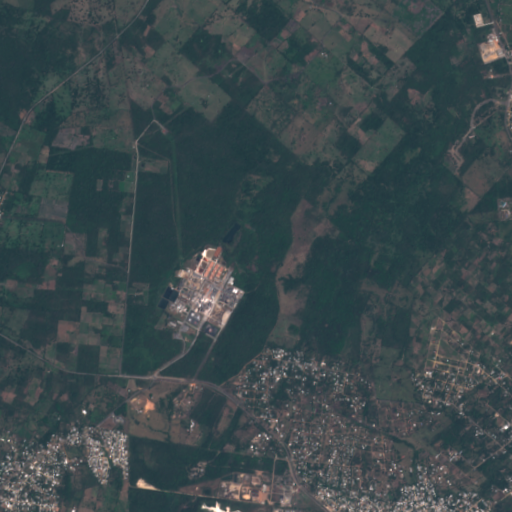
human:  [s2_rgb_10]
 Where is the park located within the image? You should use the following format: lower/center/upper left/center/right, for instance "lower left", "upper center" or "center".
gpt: The park is located in the center left of the image.
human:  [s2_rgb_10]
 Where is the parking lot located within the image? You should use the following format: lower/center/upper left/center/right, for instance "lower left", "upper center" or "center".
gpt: The parking lot is located in the center of the image.
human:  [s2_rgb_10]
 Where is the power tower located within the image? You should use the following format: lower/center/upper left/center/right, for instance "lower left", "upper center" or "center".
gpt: The power tower is located in the upper left of the image.
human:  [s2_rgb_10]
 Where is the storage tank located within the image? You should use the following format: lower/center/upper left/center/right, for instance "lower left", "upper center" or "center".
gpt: The storage tank is located in the lower left of the image.
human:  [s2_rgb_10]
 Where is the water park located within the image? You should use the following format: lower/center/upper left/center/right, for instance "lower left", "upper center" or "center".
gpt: The water park is located in the center right of the image.
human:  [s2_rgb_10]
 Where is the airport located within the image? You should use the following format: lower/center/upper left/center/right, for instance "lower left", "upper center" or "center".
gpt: There is no airport in the image.